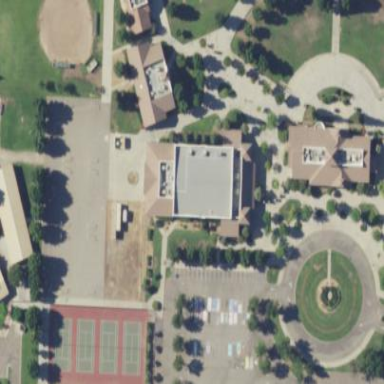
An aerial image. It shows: School building.